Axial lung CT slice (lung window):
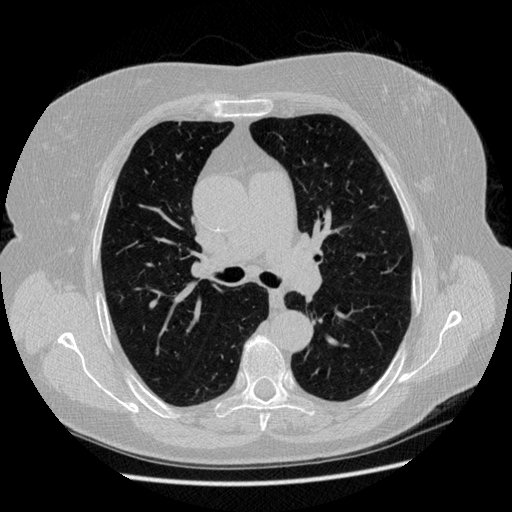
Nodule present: no